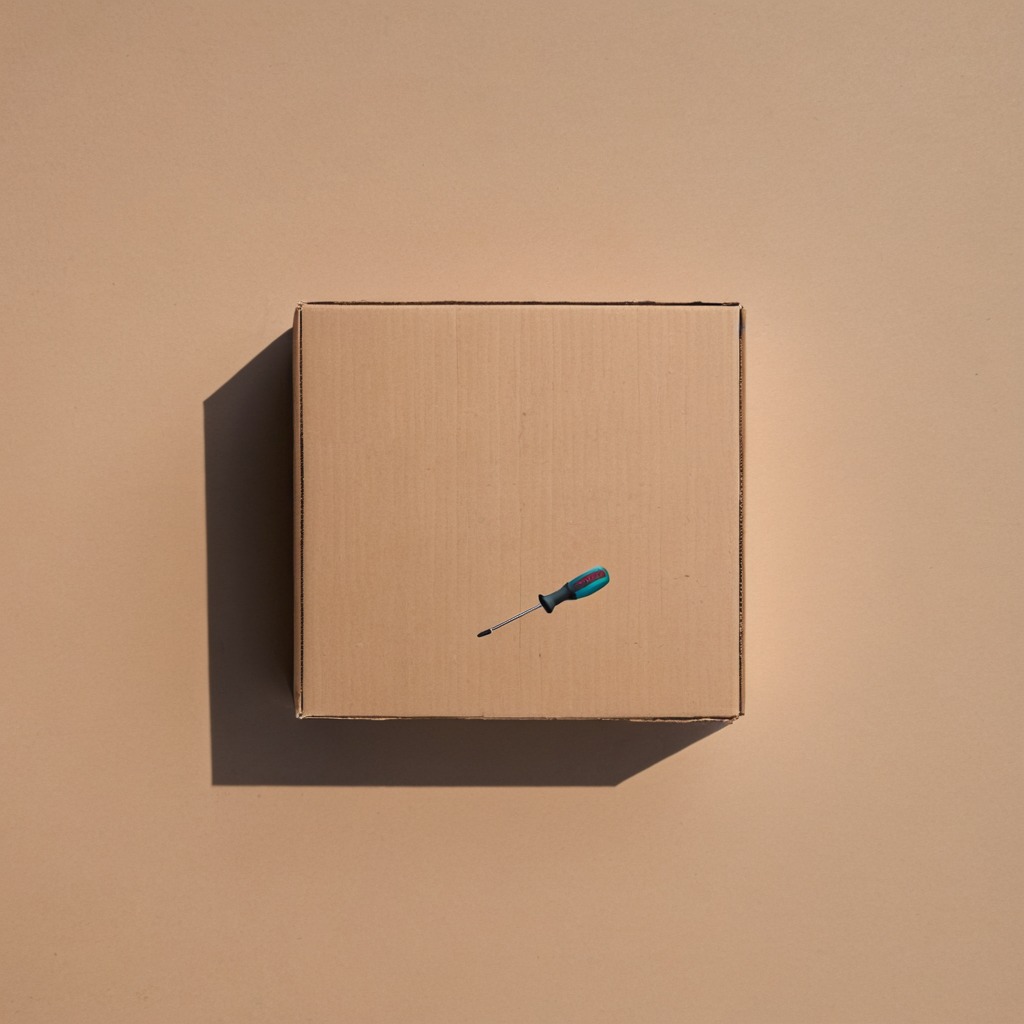
A screwdriver lying on the cardboard box surface.